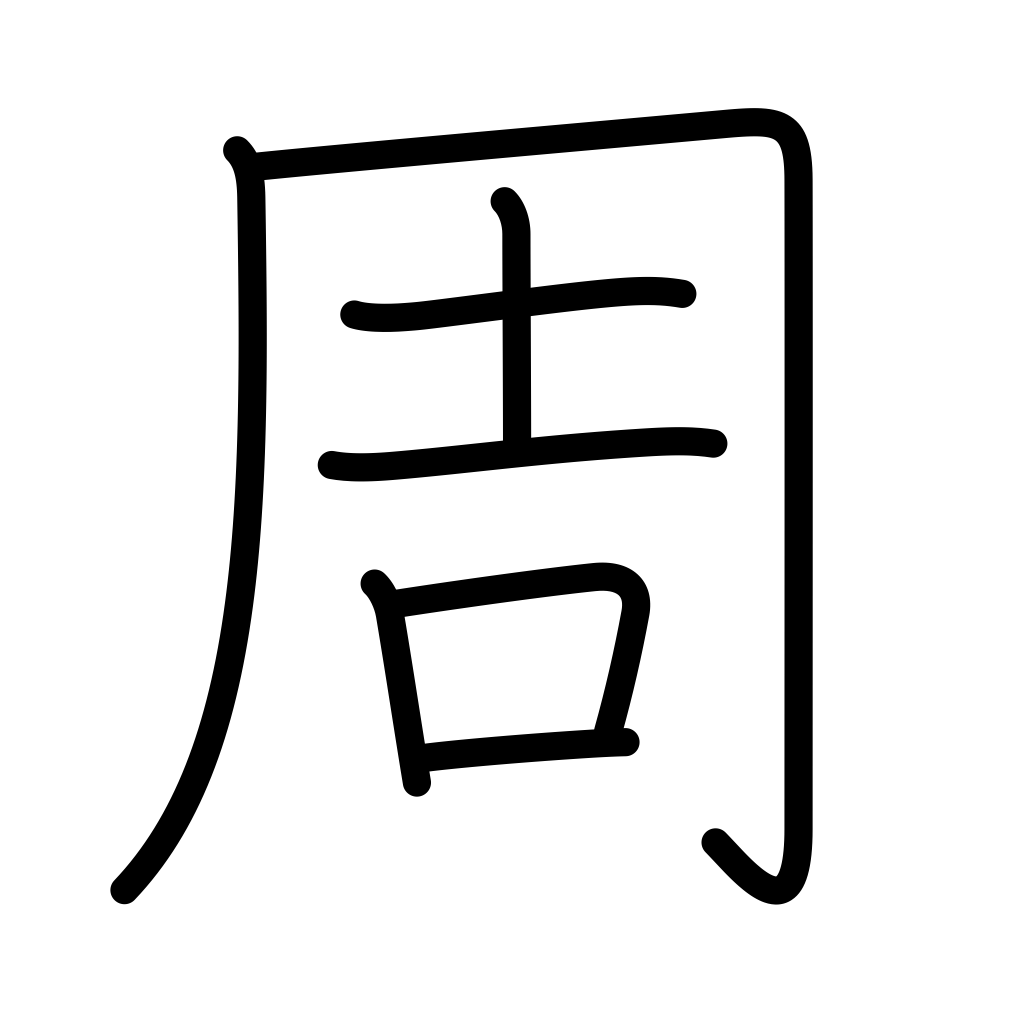
Meaning: circumference, circuit, lap